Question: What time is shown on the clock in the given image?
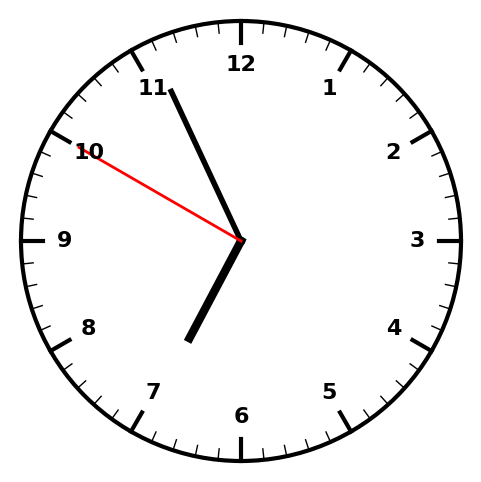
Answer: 06:55:50